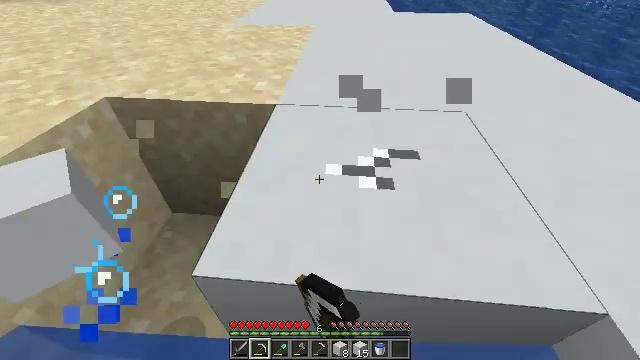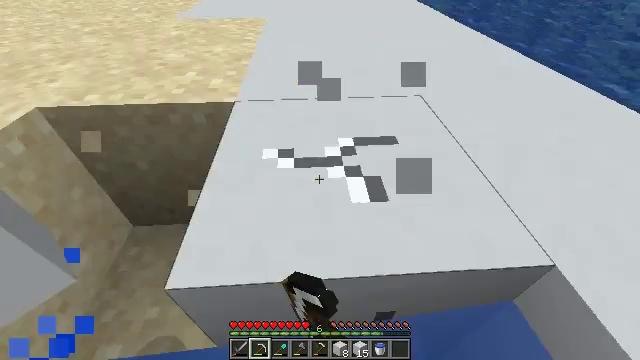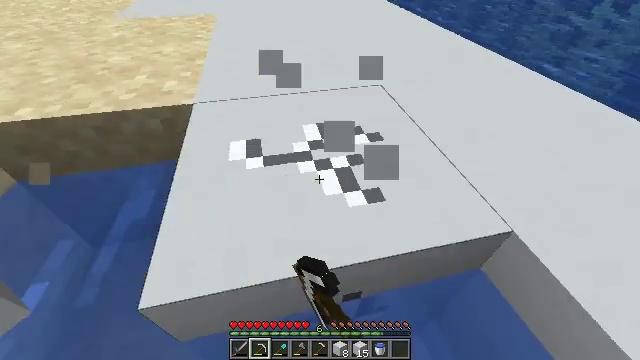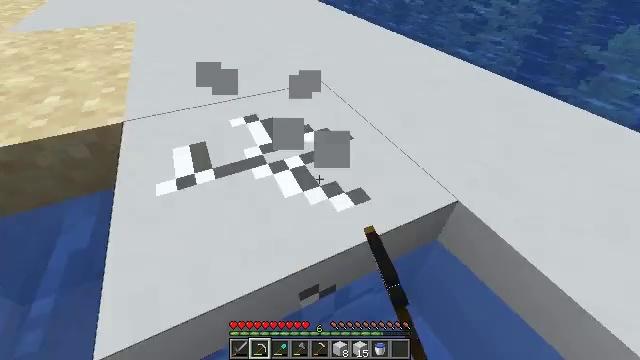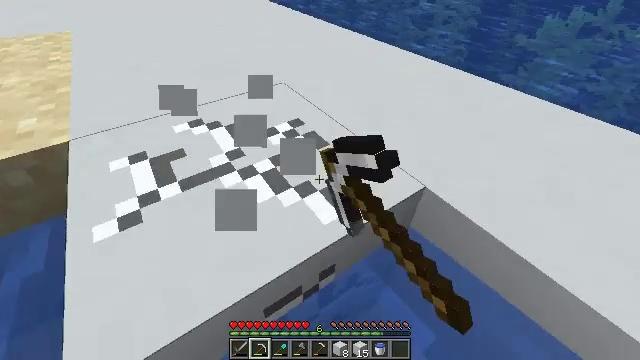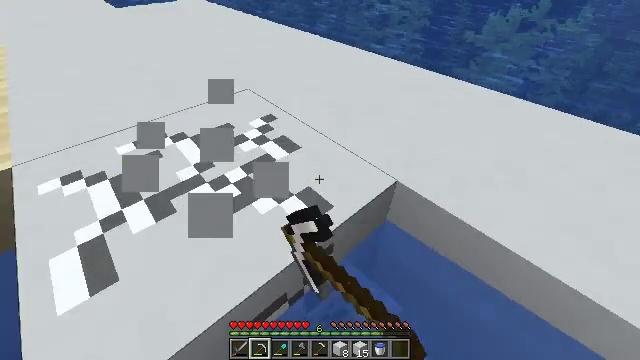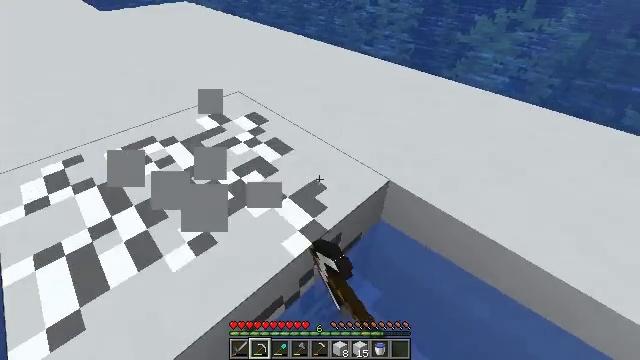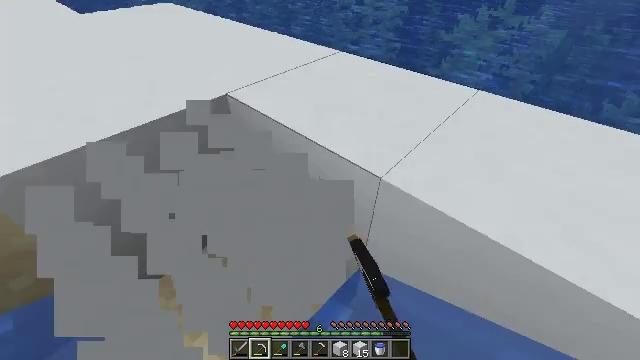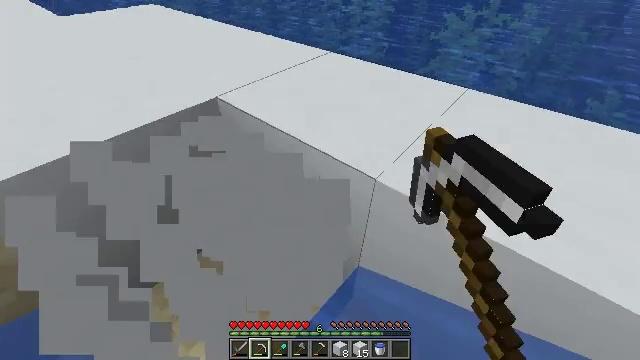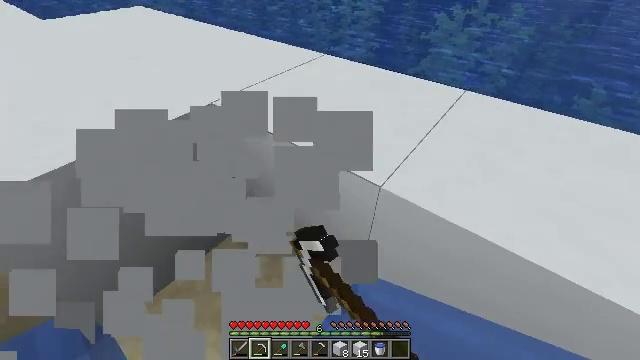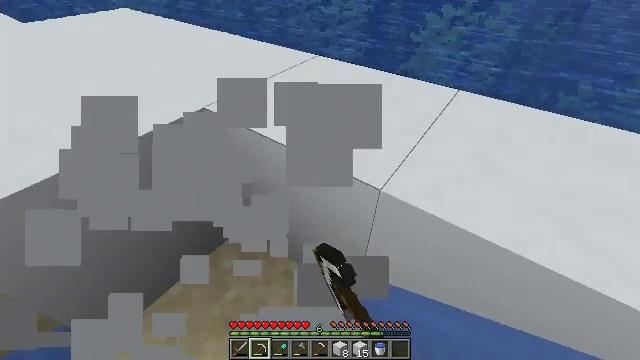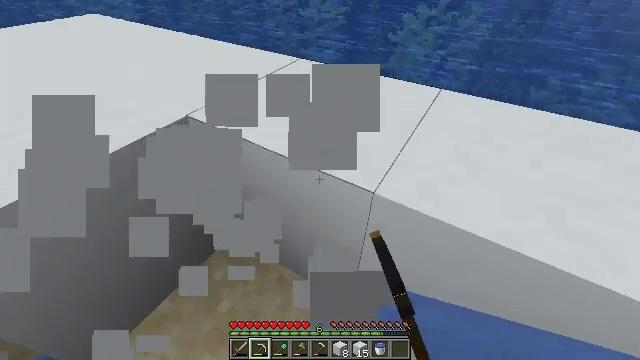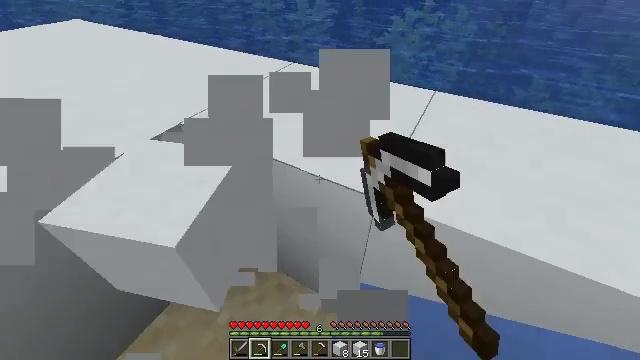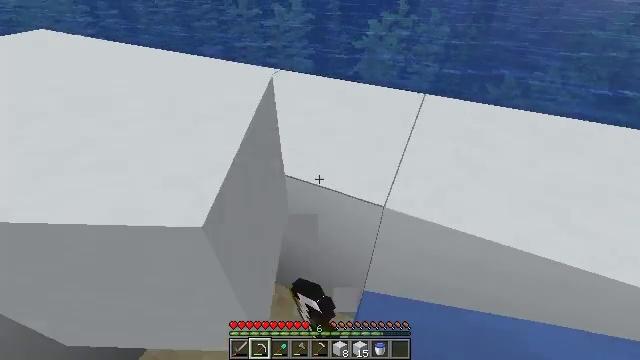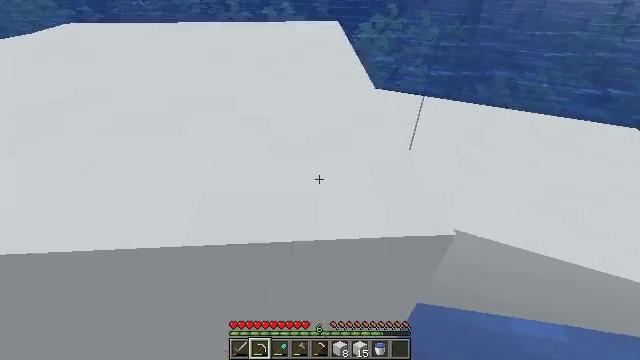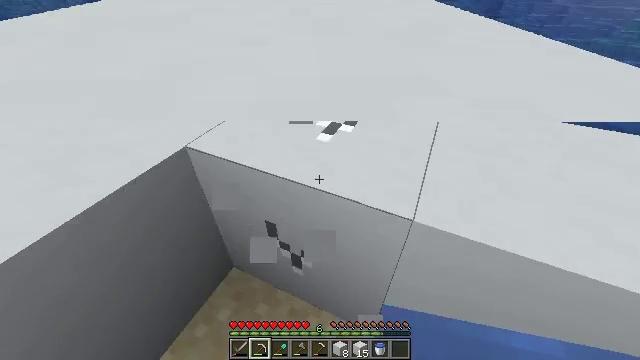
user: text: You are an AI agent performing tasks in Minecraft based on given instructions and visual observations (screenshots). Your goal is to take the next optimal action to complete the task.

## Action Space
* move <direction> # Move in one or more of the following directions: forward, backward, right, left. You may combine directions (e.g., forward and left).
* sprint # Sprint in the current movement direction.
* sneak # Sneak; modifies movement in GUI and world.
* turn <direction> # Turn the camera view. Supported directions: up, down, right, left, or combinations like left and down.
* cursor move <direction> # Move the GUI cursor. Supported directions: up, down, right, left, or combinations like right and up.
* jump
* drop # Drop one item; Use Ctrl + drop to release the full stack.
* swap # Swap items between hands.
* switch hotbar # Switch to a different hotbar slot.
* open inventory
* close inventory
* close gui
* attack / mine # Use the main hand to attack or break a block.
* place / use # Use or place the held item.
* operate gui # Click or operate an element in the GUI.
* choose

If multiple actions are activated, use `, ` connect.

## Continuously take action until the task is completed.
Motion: motion action
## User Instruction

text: Collect white concrete from a structure.
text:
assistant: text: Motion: turn right and down, attack / mine
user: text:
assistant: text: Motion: turn right and down, attack / mine
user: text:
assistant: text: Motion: turn right, attack / mine
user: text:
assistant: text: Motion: turn right, attack / mine
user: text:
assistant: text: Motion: turn right, attack / mine
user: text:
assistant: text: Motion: turn right, attack / mine
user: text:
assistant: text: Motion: turn right, attack / mine
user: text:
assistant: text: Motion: turn right, attack / mine
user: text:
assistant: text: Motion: turn right, attack / mine
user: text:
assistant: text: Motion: turn right, attack / mine
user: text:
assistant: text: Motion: turn right, attack / mine
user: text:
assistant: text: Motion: turn right, attack / mine
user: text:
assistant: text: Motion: turn right, attack / mine
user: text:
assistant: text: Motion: turn right, attack / mine
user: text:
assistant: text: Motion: turn left, attack / mine
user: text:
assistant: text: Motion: attack / mine
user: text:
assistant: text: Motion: attack / mine
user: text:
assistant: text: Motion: attack / mine
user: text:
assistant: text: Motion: turn right, attack / mine
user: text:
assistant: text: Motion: turn right, attack / mine
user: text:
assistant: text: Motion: turn right, attack / mine
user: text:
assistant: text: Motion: move forward, turn right, attack / mine
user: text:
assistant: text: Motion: move forward, turn right, attack / mine
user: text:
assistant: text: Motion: move forward, turn right, attack / mine
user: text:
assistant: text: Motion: move forward, turn right, attack / mine
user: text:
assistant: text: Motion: move forward, turn right, attack / mine
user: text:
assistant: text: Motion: move forward, turn right, attack / mine
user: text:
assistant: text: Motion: move forward, turn right, attack / mine
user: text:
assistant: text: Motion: move forward, turn right, attack / mine
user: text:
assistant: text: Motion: move forward, turn right, attack / mine